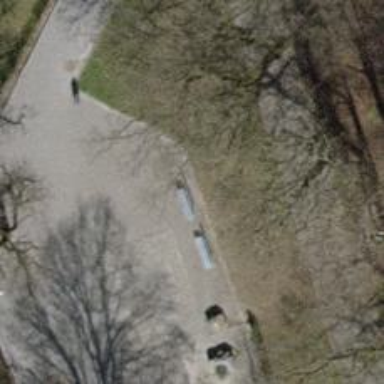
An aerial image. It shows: Bench.